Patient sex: M
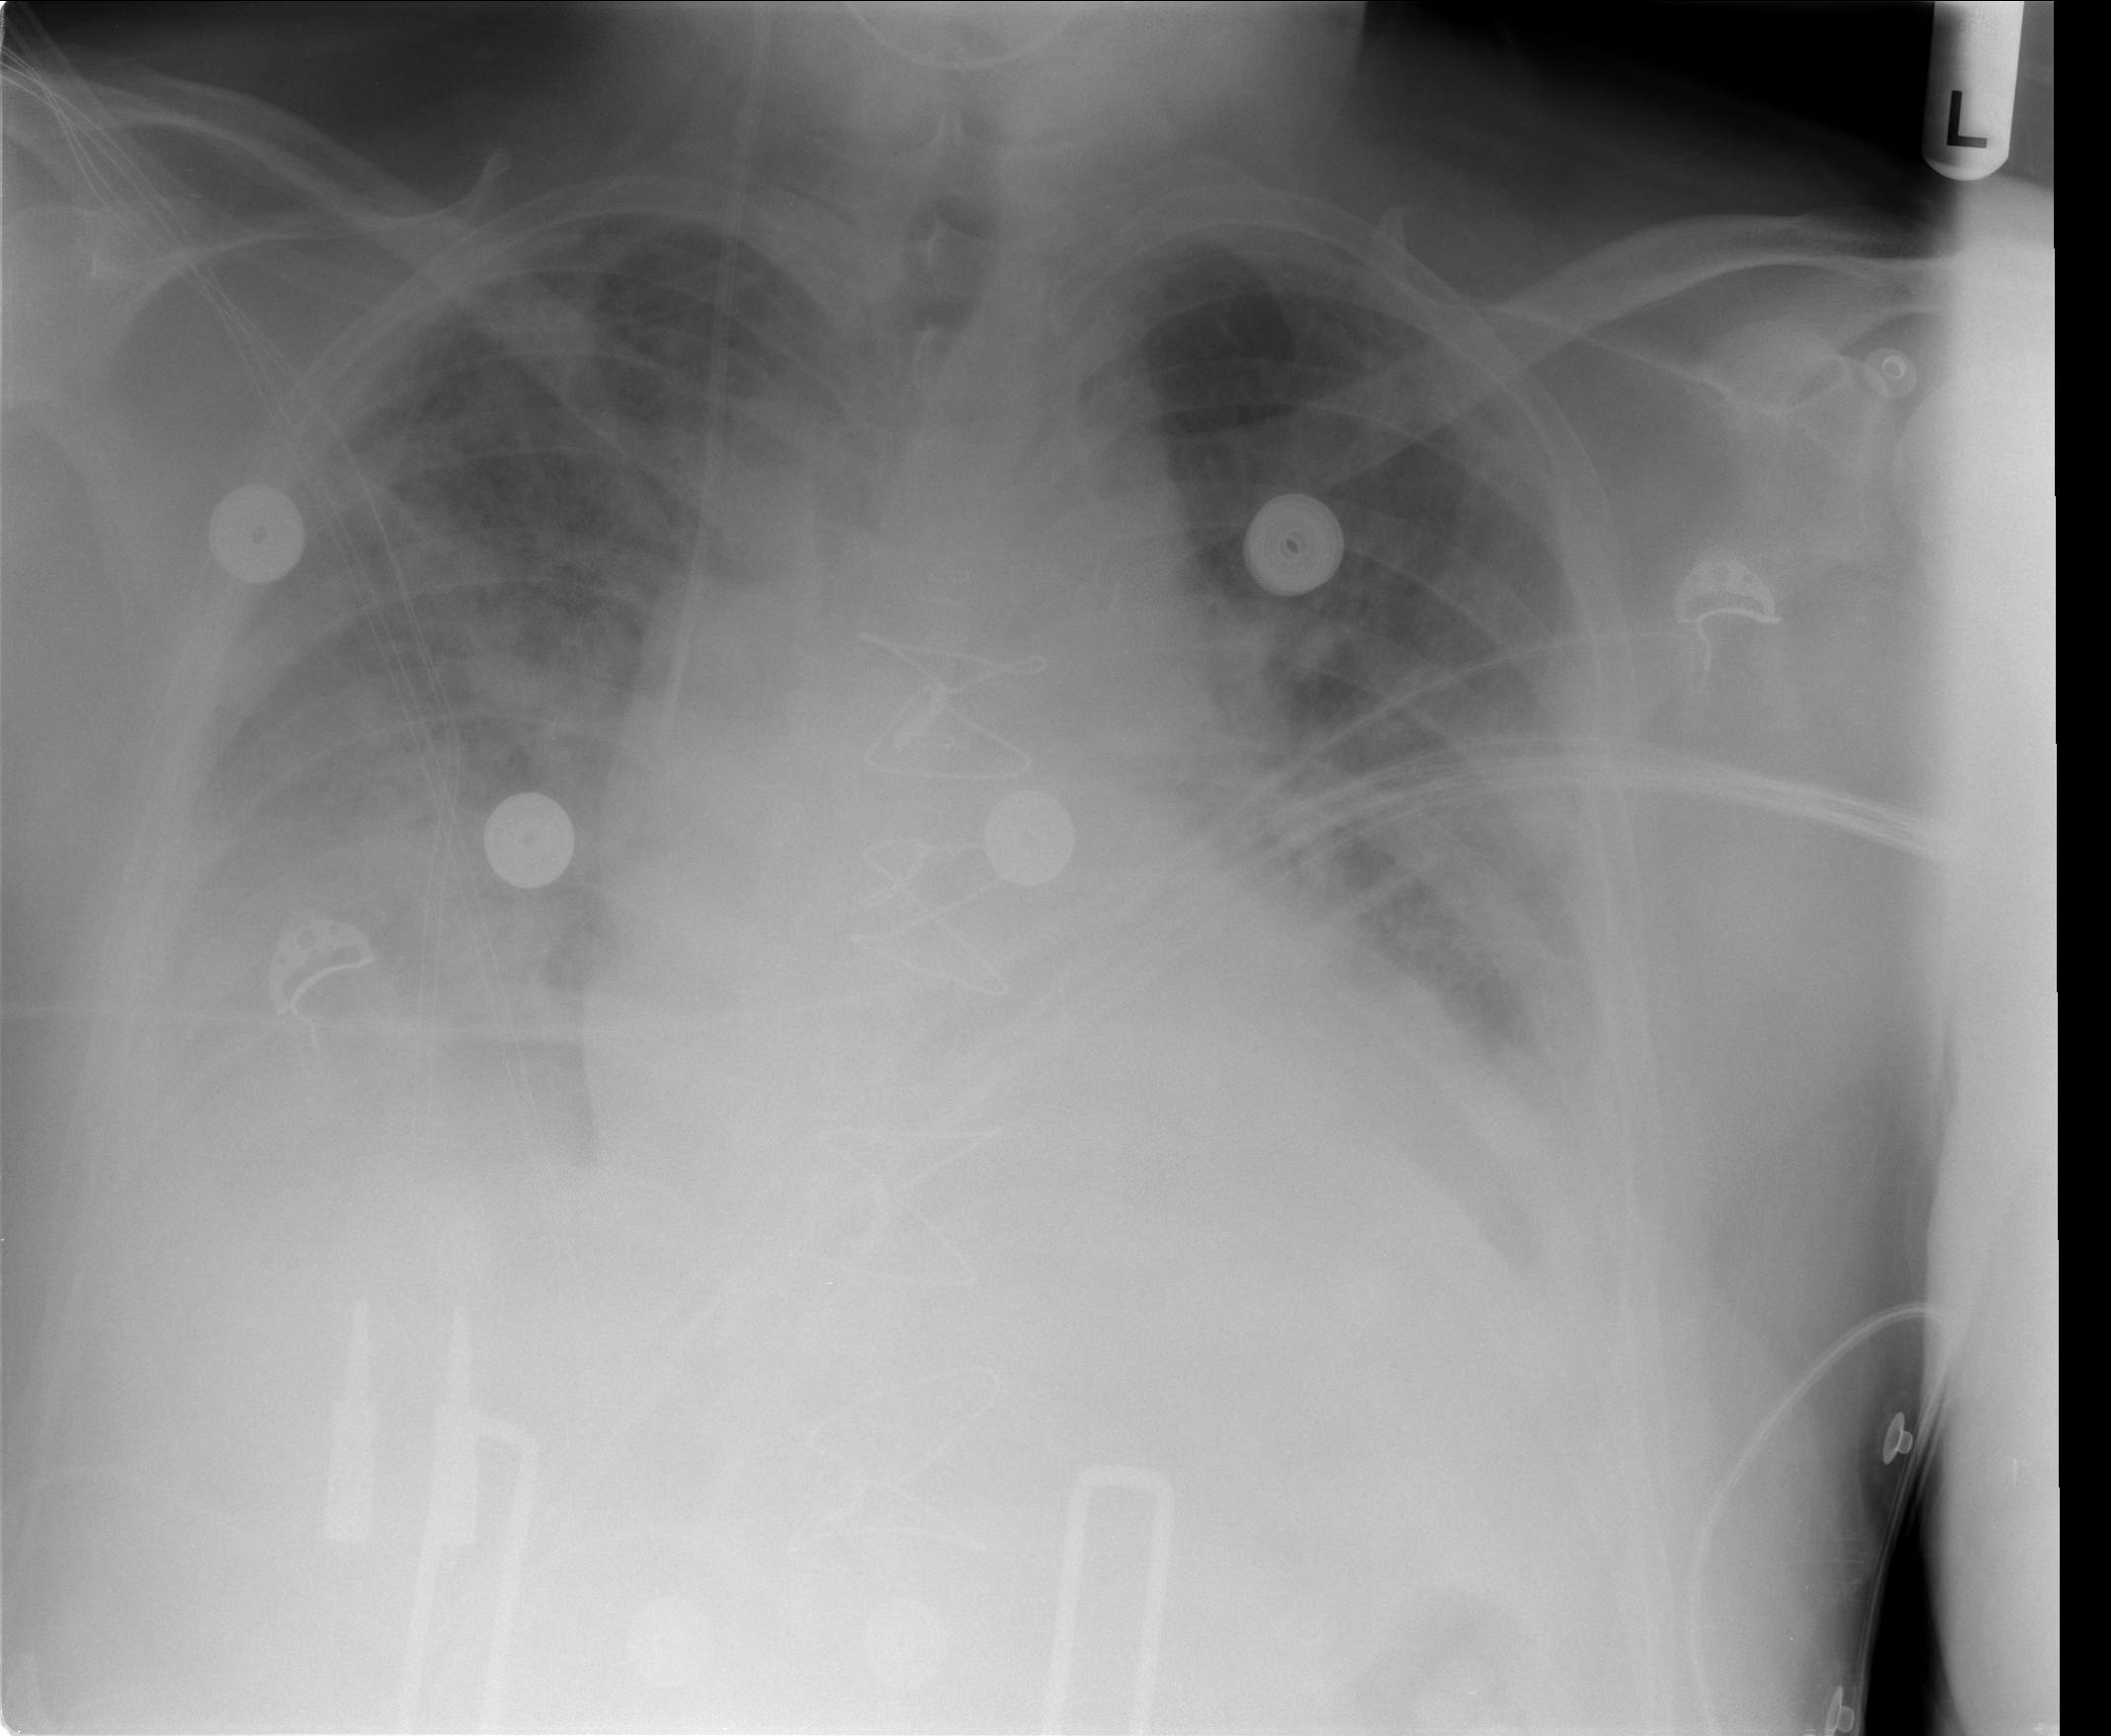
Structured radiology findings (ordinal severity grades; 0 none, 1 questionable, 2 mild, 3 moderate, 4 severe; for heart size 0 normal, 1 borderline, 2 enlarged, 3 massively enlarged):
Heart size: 2
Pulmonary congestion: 3
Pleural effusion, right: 3
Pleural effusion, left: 2
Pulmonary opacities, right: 3
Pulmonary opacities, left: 2
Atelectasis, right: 2
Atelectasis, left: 2